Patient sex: M
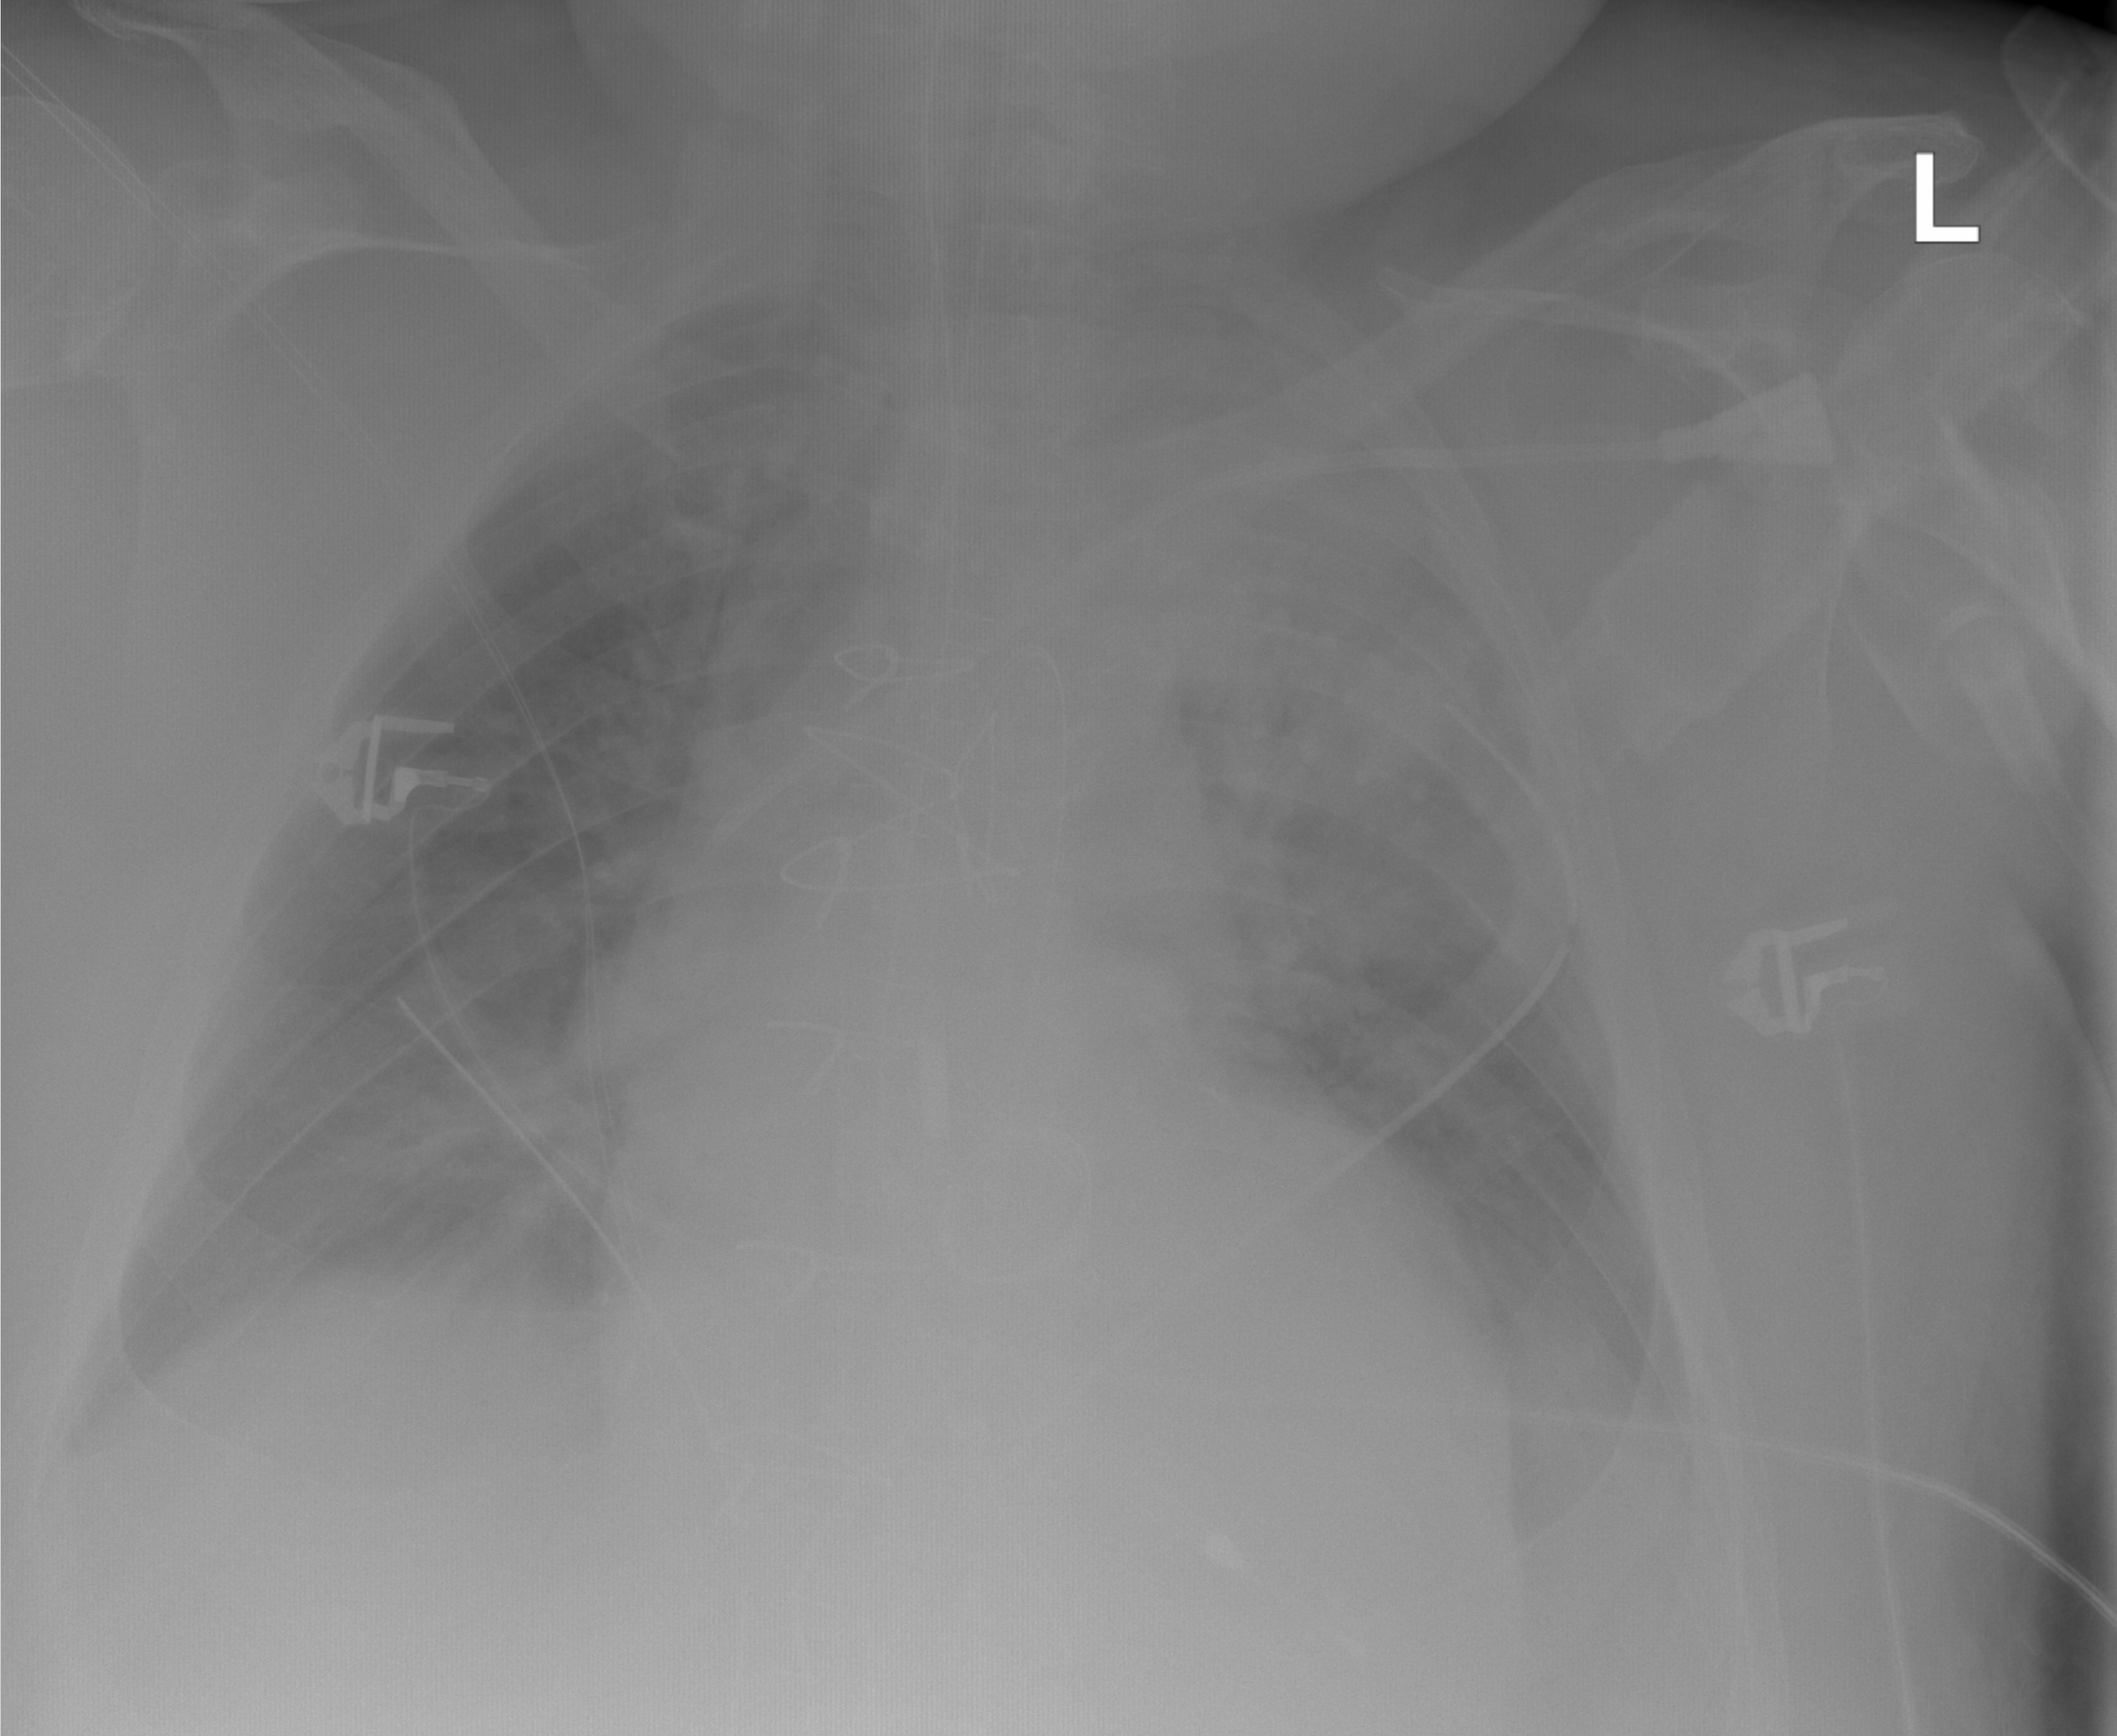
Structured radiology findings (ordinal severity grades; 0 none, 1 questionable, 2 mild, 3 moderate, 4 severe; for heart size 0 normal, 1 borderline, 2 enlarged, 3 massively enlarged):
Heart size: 0
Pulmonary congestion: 0
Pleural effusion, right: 0
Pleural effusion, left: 0
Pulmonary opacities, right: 2
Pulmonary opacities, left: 3
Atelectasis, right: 2
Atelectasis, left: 2